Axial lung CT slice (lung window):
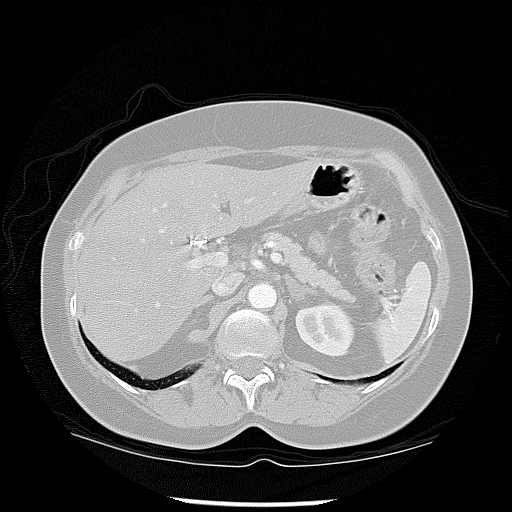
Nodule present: no